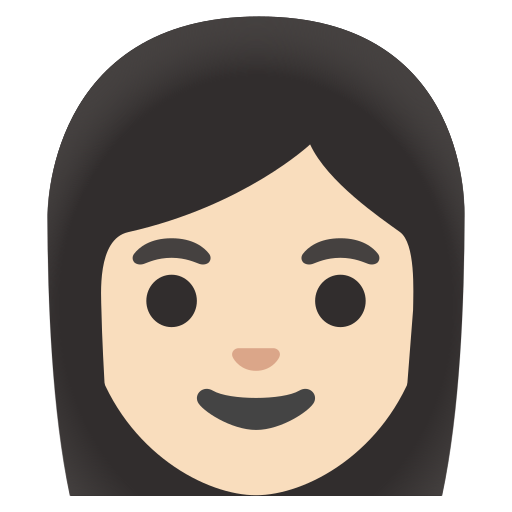
Emoji: 👩🏻